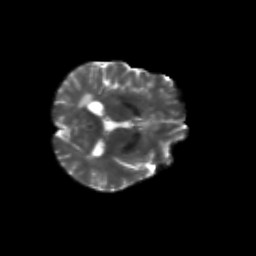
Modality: T2w
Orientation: axial
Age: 50
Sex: female
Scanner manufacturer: siemens
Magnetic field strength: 3 T
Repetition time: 4.71 s
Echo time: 0.0906 s